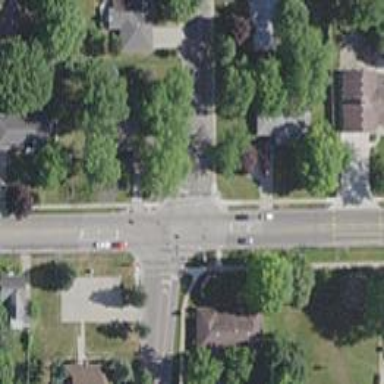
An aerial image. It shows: Marked road crossing.